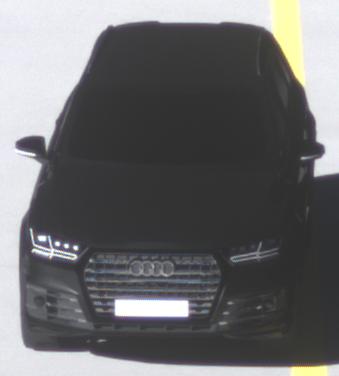
Make: Audi
Model: SQ7
Detailed model: -
Model produced from: 2016
Model produced until: 2018
Doors: 5
Color: black
Road condition: dry road
Daytime: morning or afternoon
Contrast: high contrast